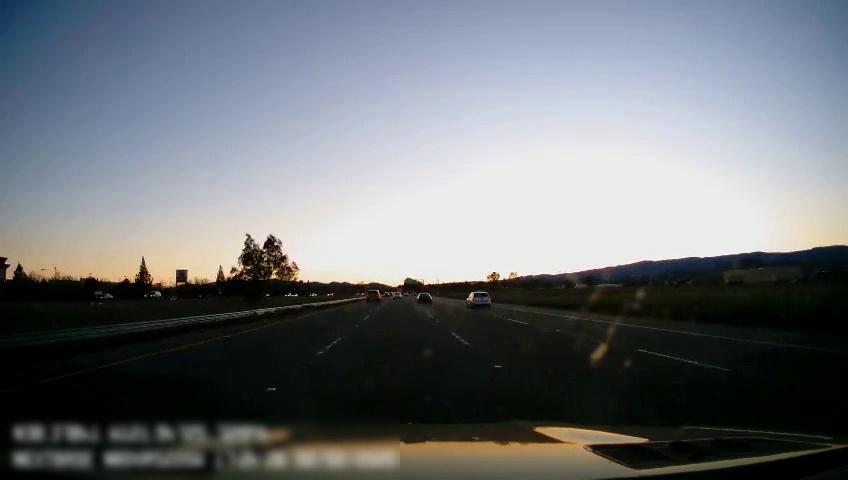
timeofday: Dusk/Dawn/Twilight
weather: Cloudy
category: Drivable Space
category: Vehicles | Car
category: Vehicles | SUV
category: Vehicles | Car
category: Vehicles | SUV
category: Vehicles | Car
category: Vehicles | SUV
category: Lanes | Alternate Lane
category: Lanes | Current Lane
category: Lanes | Current Lane
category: Lanes | Alternate Lane
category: Lanes | Alternate Lane